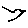
Label: bird